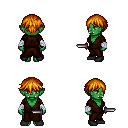
a pixel art fantasy rpg character, female body template, orc, green skin, brown robe, metal pants, dark blonde short bangs hairstyle, white cloth bandages, black shoes, dagger, four views (front, back, left, right), 2x2 character sprite sheet, small pixel art, hard edges, no anti-aliasing